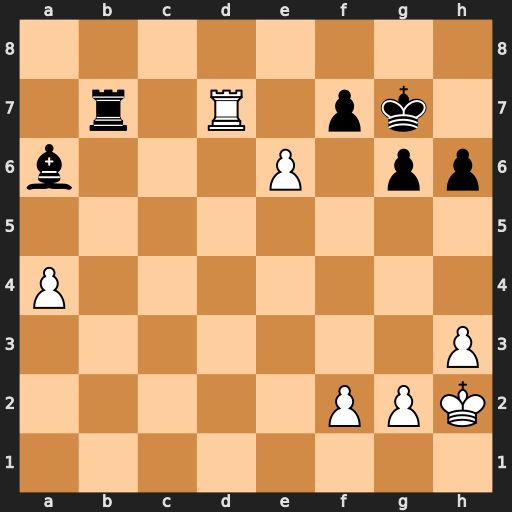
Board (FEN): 8/1r1R1pk1/b3P1pp/8/P7/7P/5PPK/8
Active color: w
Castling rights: -
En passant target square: -
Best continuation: e7 Rxd7 e8=Q